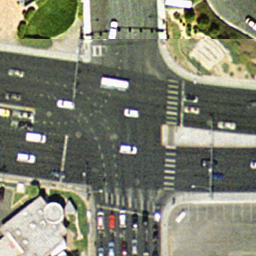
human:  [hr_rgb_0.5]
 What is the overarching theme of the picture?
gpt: intersection